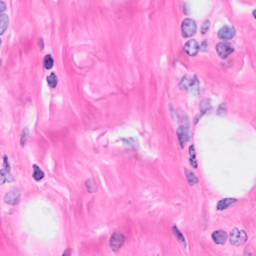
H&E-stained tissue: Breast